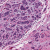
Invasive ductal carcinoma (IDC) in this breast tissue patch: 0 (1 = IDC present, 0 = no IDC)